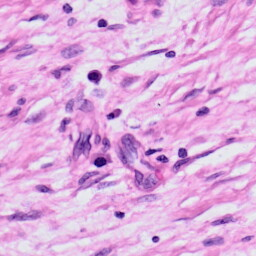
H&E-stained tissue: Skin